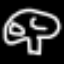
Label: mushroom